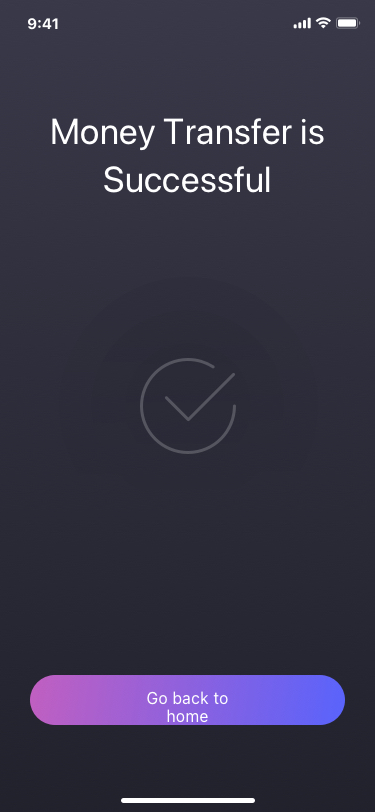
Text in this UI design:
Money Transfer is
Successful
Go back to home